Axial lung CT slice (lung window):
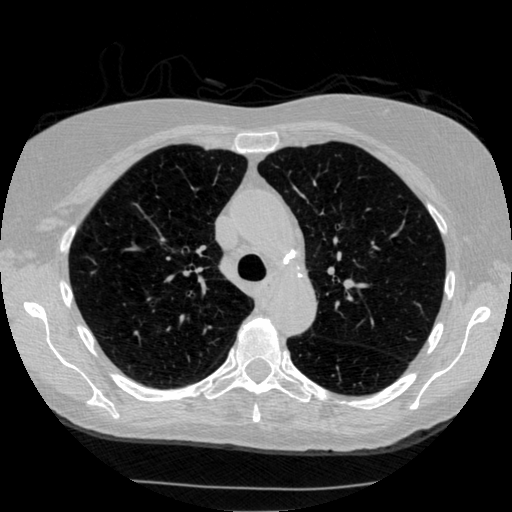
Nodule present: no